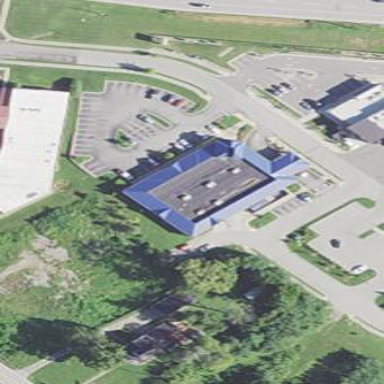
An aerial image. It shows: Building.